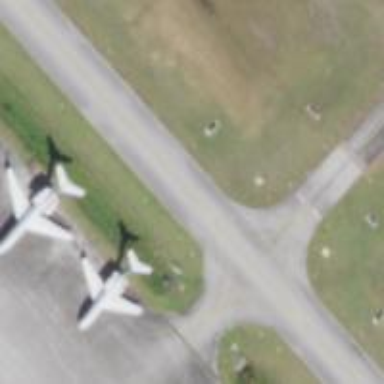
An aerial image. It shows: Image of taxiway at airport.